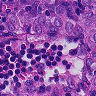
Metastatic tissue present: yes